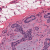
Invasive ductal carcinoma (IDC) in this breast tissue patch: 0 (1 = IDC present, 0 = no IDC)